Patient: sex M, age 71
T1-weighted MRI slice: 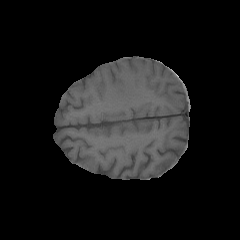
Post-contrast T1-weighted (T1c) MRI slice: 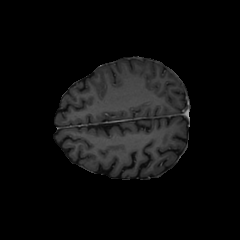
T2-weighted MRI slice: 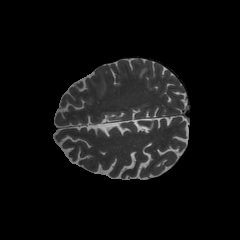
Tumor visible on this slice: yes
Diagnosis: Glioblastoma, IDH-wildtype
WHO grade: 4